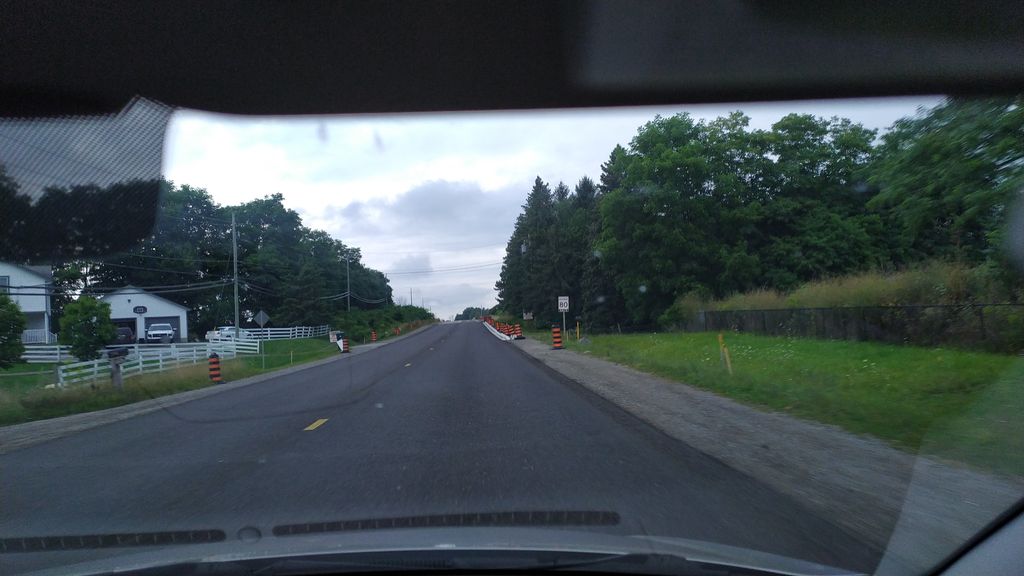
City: kitchener-waterloo